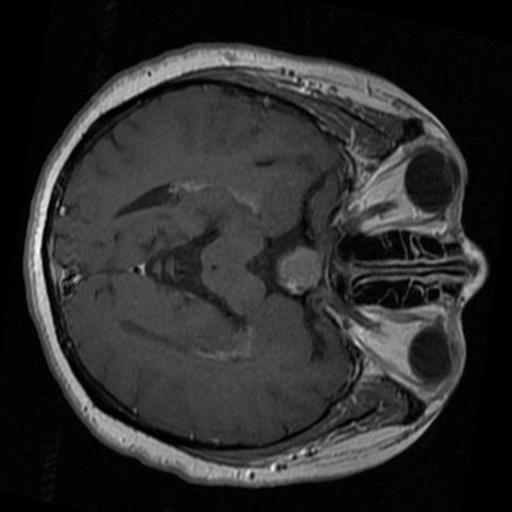
Label: brain_tumor